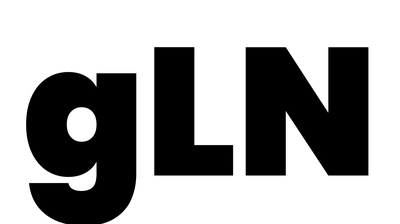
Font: Poppins-Black